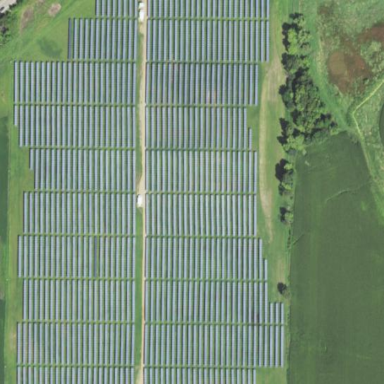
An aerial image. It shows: Solar power plant.